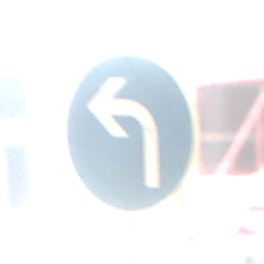
Verkehrszeichen: VorgeschriebeneFahrtrichtungLinks
Umgebung: Indoor, Urban
Tageszeit: Midday
Wetter: NotSpecified
Licht: Natural
Jahreszeit: NotSpecified
Kontrast: MediumContrast